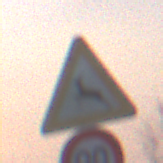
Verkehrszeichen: WildwechselRechts
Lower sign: Geschwindigkeit90
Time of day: SunriseSunset
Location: Outdoor (Nature)
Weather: Clear
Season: NotSpecified
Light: Natural